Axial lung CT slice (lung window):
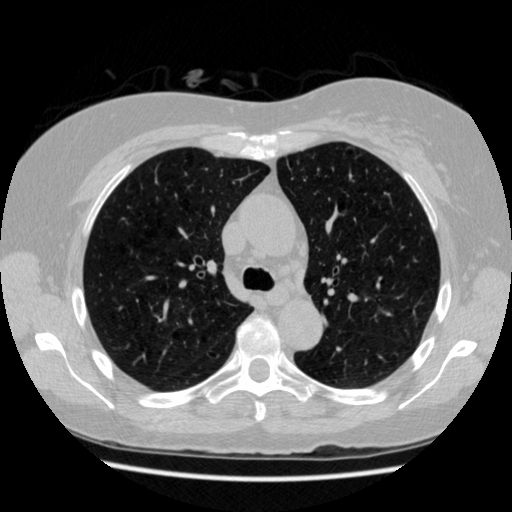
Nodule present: no